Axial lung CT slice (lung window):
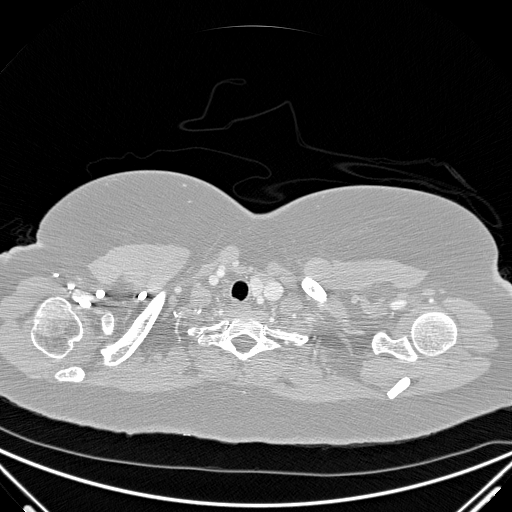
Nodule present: no